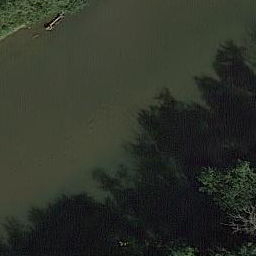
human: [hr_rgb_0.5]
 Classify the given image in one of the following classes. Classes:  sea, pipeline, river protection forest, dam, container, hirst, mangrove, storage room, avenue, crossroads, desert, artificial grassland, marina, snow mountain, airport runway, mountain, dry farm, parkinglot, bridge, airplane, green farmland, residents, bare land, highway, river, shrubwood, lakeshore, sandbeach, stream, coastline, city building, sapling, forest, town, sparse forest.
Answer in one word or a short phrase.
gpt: river protection forest